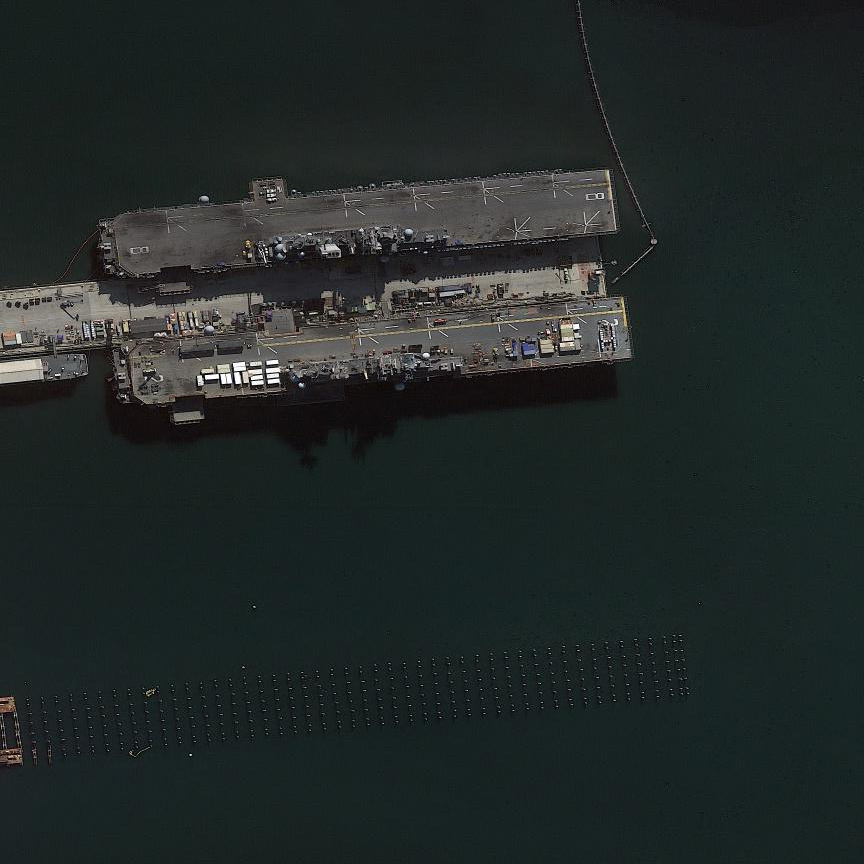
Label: assault